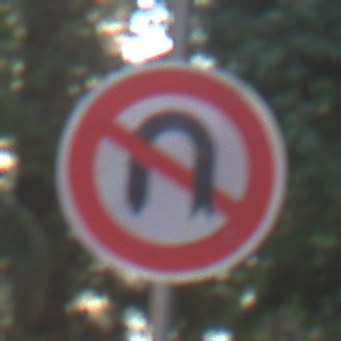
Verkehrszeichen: VerbotWenden
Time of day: MorningAfternoon
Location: Outdoor (Suburban)
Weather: PartlyCloudy
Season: NotSpecified
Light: Natural